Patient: sex F, age 75
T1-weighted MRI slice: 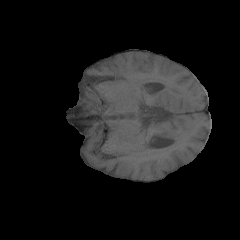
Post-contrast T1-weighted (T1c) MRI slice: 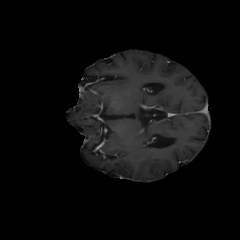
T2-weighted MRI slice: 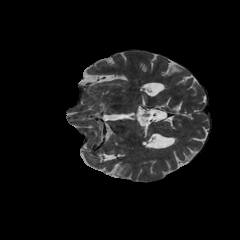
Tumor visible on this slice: no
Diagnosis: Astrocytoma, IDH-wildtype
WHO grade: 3